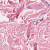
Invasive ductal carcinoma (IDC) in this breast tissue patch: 0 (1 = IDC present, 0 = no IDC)